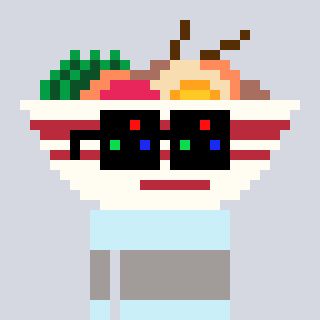
a pixel art character with square black sunglasses, a noodles-shaped head and a cold-colored body on a cool background